Field crop: maize
Growth stage: 1
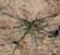
Species: salsola